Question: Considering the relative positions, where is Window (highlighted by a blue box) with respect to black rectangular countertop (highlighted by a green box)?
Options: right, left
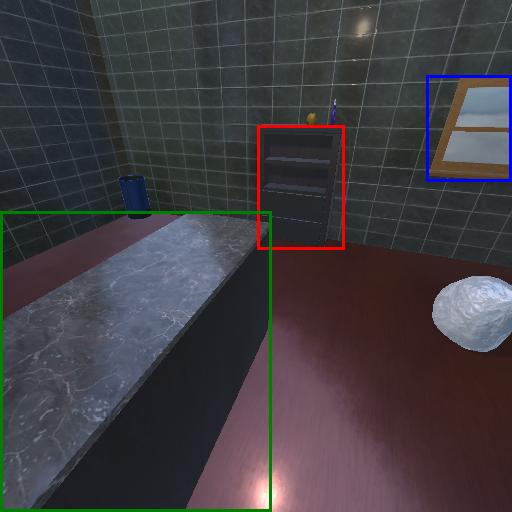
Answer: right